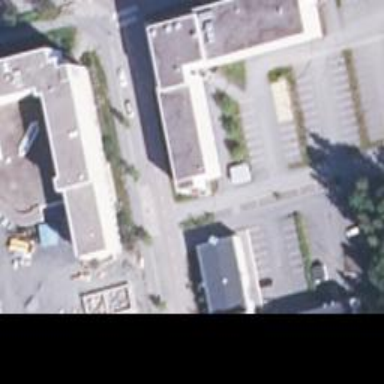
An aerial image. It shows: Office building.